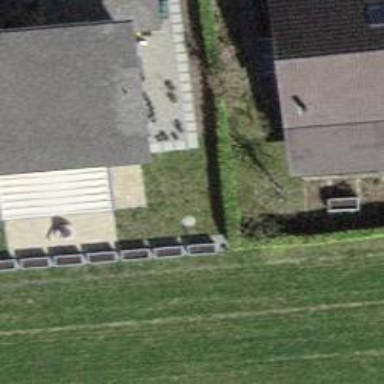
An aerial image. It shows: Hedge acting as barrier.